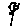
Label: flower